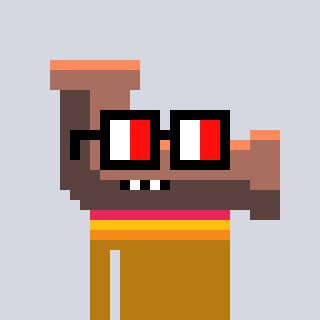
a pixel art character with square glasses with black frames and red eyes, a pipe-shaped head and a gold-colored body on a cool background